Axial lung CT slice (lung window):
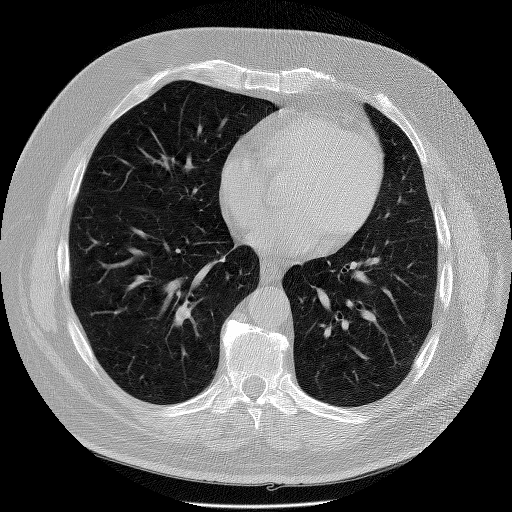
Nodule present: no